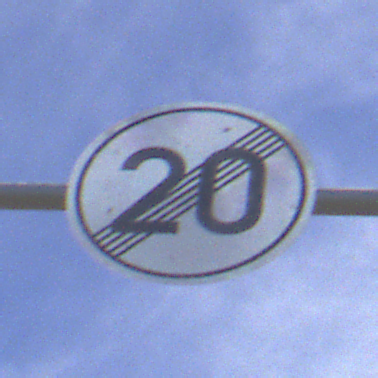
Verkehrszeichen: EndeGeschwindigkeit20
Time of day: MorningAfternoon
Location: Outdoor (RoadRail)
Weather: PartlyCloudy
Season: NotSpecified
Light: Natural